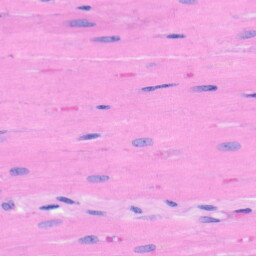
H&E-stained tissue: Heart